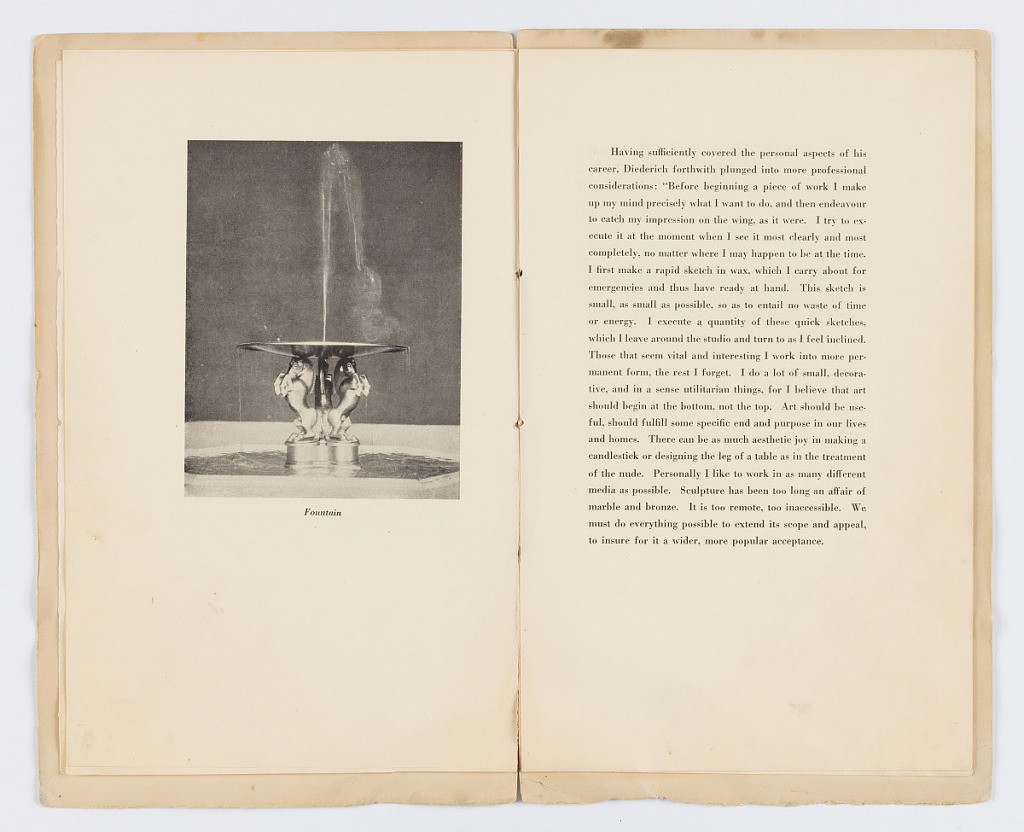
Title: Proof for exhibition catalogue, "Jockeys," Kingore Galleries, New York, NY
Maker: William Hunt Diederich, American, b. Hungary, 1884–1953
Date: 1920
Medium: Offset printing on fabriano cotton wove paper
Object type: Book
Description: Left, printed photograph depicting "Fountain" designed by William Hunt Diederich. The base of the fountain depicts three rearing horses; Right, page layout for text.